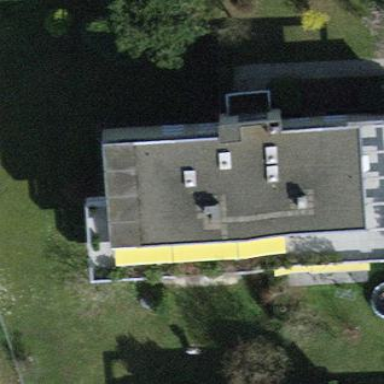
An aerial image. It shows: Building with flat roof oriented across its structure.